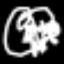
Label: squiggle